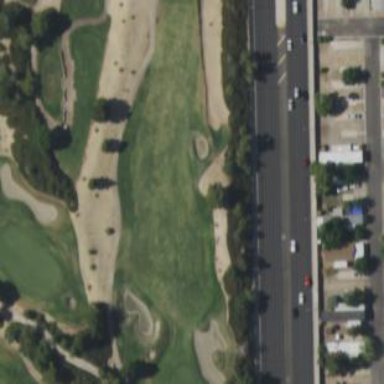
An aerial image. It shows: Area of rough grass used for golf.